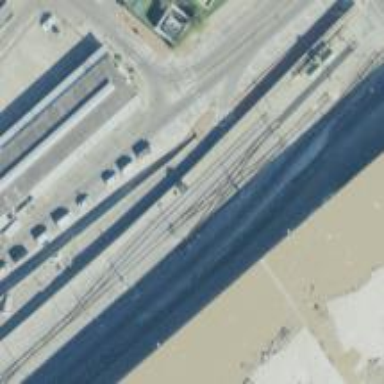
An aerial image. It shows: Tram railway line with electrified contact line.